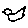
Label: bird